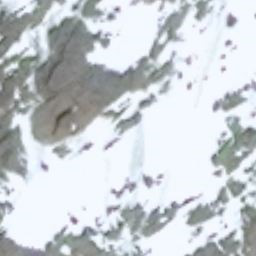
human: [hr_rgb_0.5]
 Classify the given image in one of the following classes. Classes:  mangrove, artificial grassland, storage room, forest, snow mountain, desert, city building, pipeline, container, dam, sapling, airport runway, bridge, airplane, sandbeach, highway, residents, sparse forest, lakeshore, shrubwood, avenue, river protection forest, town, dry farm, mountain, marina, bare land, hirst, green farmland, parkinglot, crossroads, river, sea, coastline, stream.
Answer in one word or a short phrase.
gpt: snow mountain